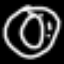
Label: donut